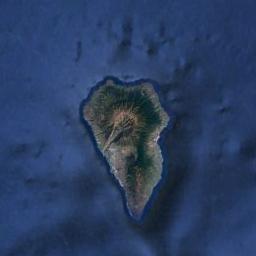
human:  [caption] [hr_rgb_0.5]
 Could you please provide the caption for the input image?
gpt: The land on the island is rough .

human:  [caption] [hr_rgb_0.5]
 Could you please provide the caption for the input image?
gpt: The island with a mountain is surrounded by light blue waters .

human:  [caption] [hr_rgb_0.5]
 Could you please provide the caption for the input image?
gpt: The irregularly shaped island is surrounded by blue sea water, The island has a green and yellow intersecting color, And there are mountains with green plants .

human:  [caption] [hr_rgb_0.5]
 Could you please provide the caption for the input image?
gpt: The island is like a pair of wings .

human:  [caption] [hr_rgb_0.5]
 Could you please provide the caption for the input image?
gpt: The island with a brown mountain and many trees is on a blue sea .